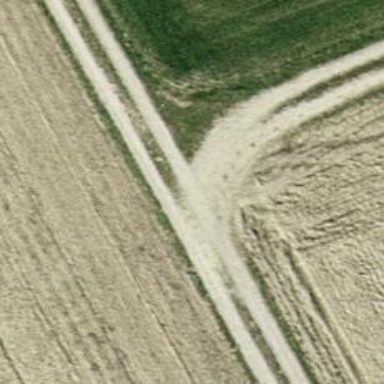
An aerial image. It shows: Compacted grade3 track suitable for agricultural vehicles.